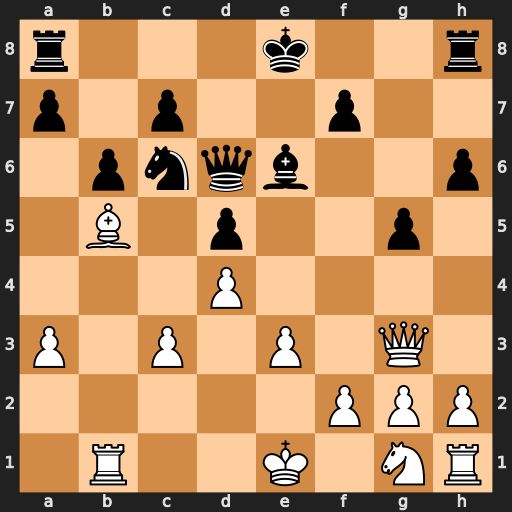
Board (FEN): r3k2r/p1p2p2/1pnqb2p/1B1p2p1/3P4/P1P1P1Q1/5PPP/1R2K1NR
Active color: w
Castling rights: Kkq
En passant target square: -
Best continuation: Qxd6 cxd6 Bxc6+